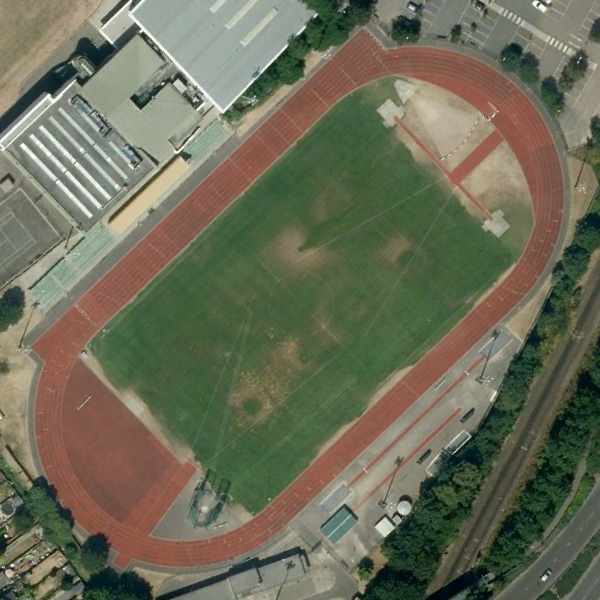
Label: Playground